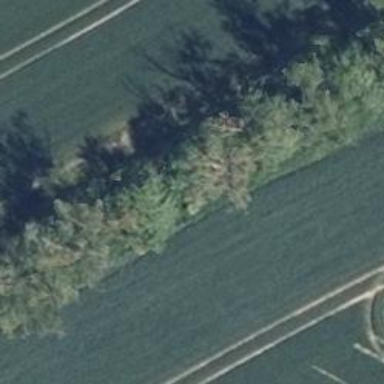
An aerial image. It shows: Row of trees in natural setting.